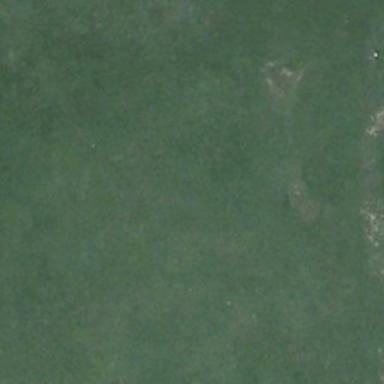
It is a piece of green meadow .